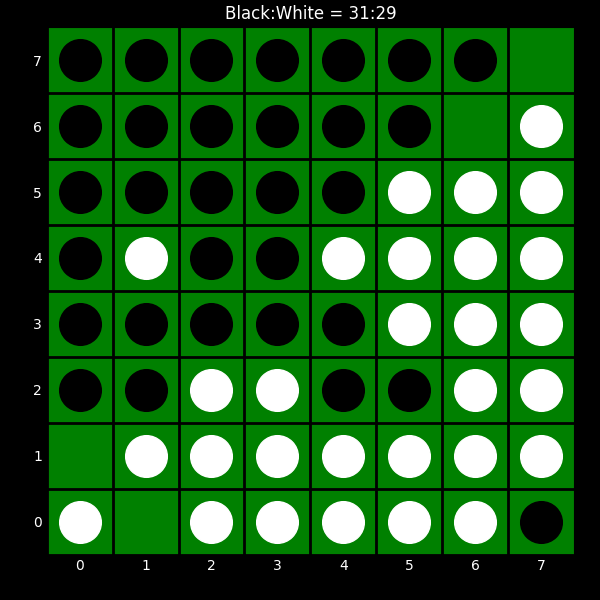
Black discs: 31
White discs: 29